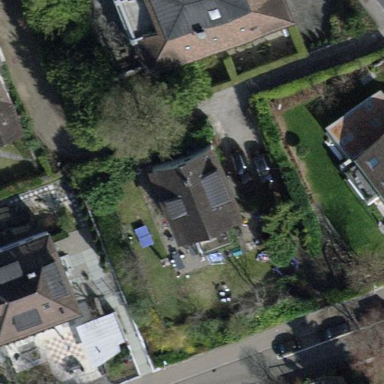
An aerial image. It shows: The building has gabled roof.